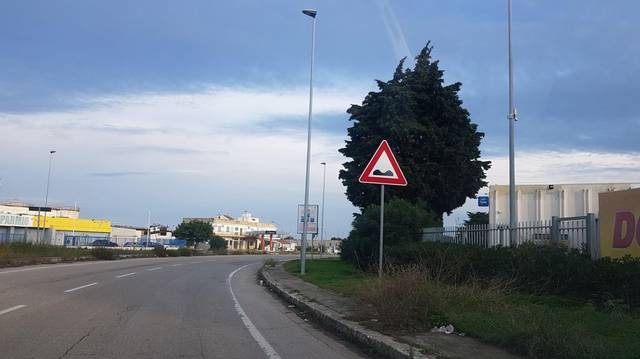
Region: Italy
Coordinates: 40.633, 17.953